Question: I am having an issue with twitter bootstrap this is how my navbar looks like:

There is a gap between the top of the page and the navbar.
I tried using
> .navbar{
position: fixed !important;
top: 0px; padding: 0px; margin: 0px; }
in my css file but its still not working. It looks like this in mobile and desktop (with the responsive css). I tried putting my sites css after the responsive css and before but it doesn't do anything. Does anyone have any idea why is this so?
THe navbar data from bootstrap.css:
'''
.navbar-fixed-top,
.navbar-fixed-bottom {
position: fixed;
right: 0;
left: 0;
z-index: 1030;
margin-bottom: 0;
}
.navbar-fixed-top .navbar-inner,
.navbar-fixed-bottom .navbar-inner {
padding-right: 0;
padding-left: 0;
-webkit-border-radius: 0;
-moz-border-radius: 0;
border-radius: 0;
}
.navbar-fixed-top .container,
.navbar-fixed-bottom .container {
width: 940px;
}
.navbar-fixed-top {
top: 0;
}
.navbar-fixed-bottom {
bottom: 0;
}
.navbar .nav {
position: relative;
left: 0;
display: block;
float: left;
margin: 0 10px 0 0;
}
'''
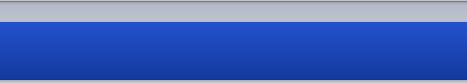
Answer: Make your you body,html doesnt have any padding to,
'''
html, body{
margin:0px;
padding:0px;
}
'''